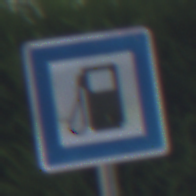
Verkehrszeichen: Tankstelle
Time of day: SunriseSunset
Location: Outdoor (Urban)
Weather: Clear
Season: NotSpecified
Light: Natural